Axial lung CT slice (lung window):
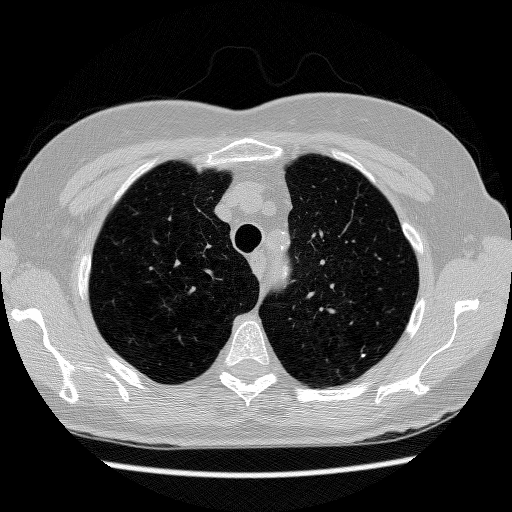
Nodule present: no